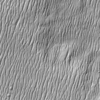
Label: not_dusty